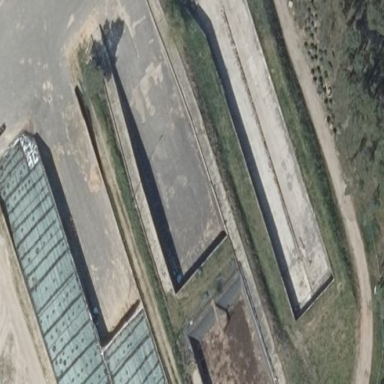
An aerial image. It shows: Bunker silo.